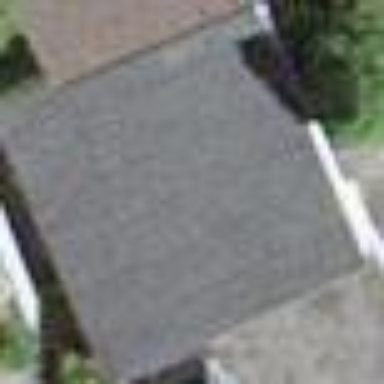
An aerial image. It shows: Garage building.